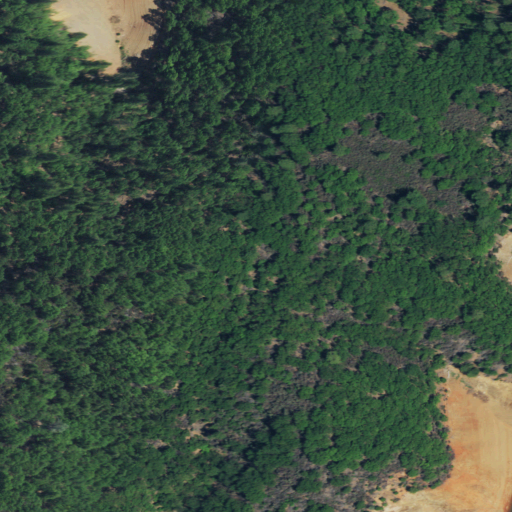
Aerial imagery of island in California named Slaughterhouse Island containing evergreen forest, mixed forest, grassland, barren land, shrub, herbaceous wetlands, and deciduous forest